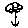
Label: flower